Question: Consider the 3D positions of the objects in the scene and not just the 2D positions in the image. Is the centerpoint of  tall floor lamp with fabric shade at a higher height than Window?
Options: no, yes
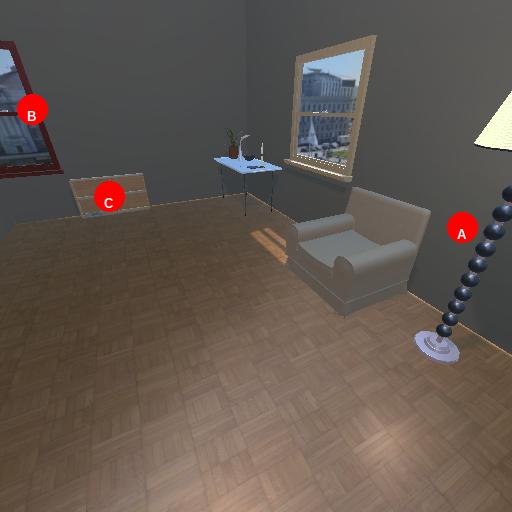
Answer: no